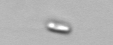
Label: Bacillariophyceae